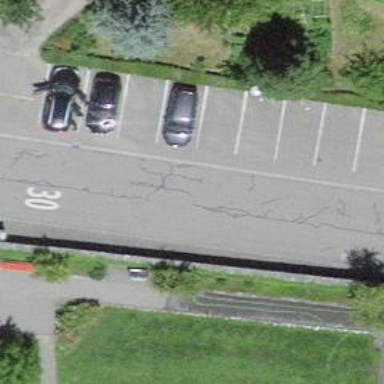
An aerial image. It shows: Residential road with asphalt surface and no sidewalk.